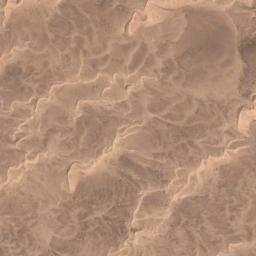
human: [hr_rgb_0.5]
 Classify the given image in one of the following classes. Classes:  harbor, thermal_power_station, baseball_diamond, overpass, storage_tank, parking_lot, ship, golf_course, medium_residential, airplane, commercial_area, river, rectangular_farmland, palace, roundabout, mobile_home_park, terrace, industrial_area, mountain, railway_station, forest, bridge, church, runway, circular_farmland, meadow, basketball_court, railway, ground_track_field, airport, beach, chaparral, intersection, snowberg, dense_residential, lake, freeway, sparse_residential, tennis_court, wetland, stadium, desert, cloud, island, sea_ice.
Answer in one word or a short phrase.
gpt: desert